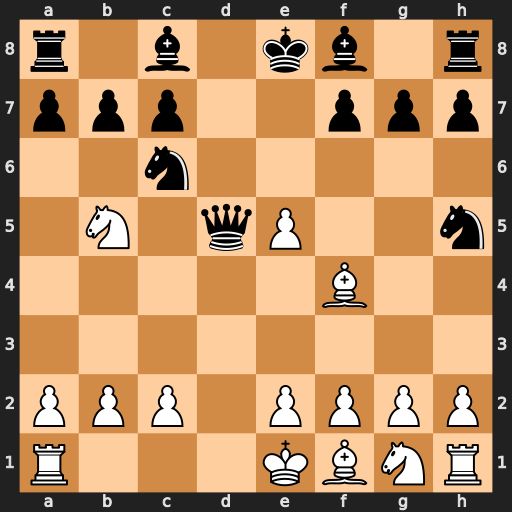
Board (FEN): r1b1kb1r/ppp2ppp/2n5/1N1qP2n/5B2/8/PPP1PPPP/R3KBNR
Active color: w
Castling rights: KQkq
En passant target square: -
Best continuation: Nxc7+ Kd7 Nxd5 Nxf4 Nxf4